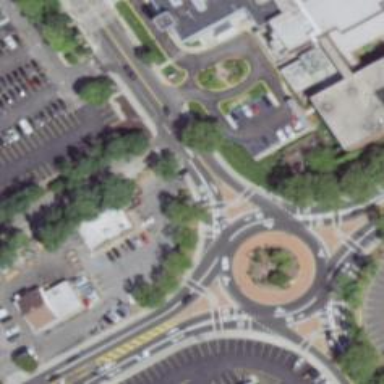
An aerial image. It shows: Roundabout at primary highway.